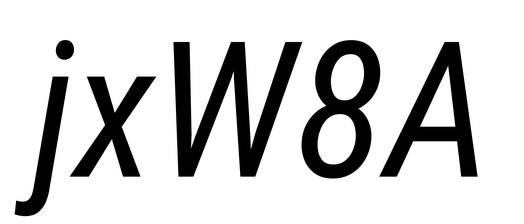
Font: Roboto-Italic_Condensed_Italic